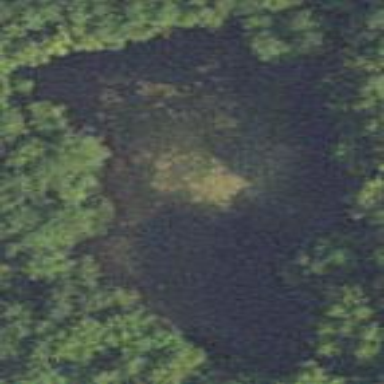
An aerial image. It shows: Serene pond surrounded by nature.